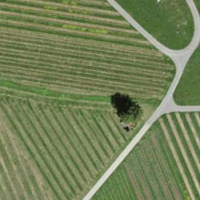
EUNIS habitat code: 40
Species observed at this site:
Corvus corone
Emberiza citrinella
Dendrocopos major
Turdus viscivorus
Buteo buteo
Jynx torquilla
Sylvia atricapilla
Poecile palustris
Erithacus rubecula
Pica pica
Phoenicurus ochruros
Garrulus glandarius
Saxicola rubicola
Falco tinnunculus
Picus viridis
Cyanistes caeruleus
Linaria cannabina
Sturnus vulgaris
Chloris chloris
Fringilla coelebs
Lanius collurio
Streptopelia turtur
Carduelis carduelis
Turdus merula
Passer montanus
Lullula arborea
Parus major
Hirundo rustica
Milvus migrans
Turdus pilaris
Oriolus oriolus